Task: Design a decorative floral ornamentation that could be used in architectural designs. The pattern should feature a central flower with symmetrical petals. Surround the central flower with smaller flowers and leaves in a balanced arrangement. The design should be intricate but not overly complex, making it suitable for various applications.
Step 1483:
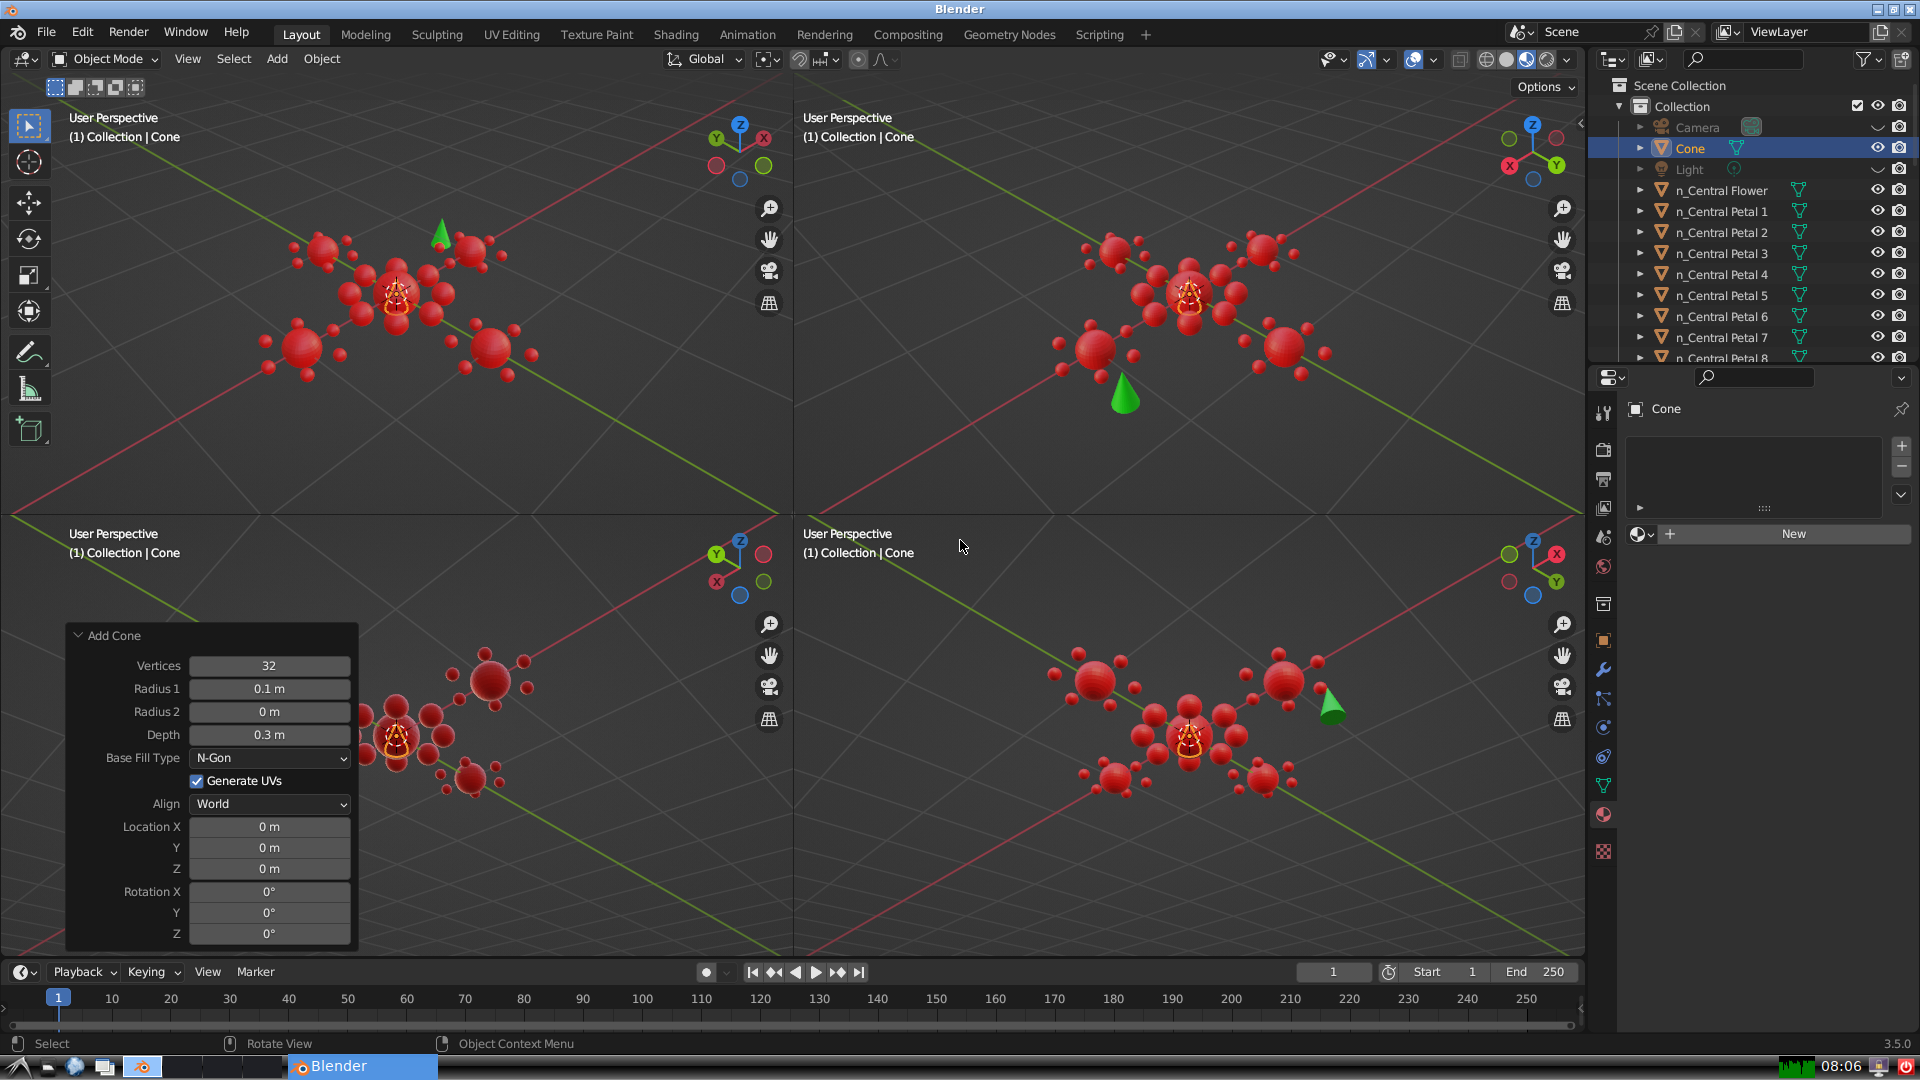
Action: {"mouse_move": [270, 735]}